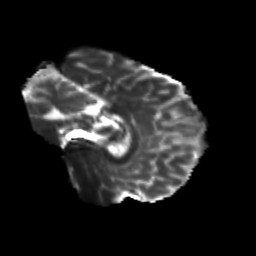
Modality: T2w
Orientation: sagittal
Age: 24
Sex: male
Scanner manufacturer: siemens
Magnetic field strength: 3 T
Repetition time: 3.5 s
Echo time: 0.113 s